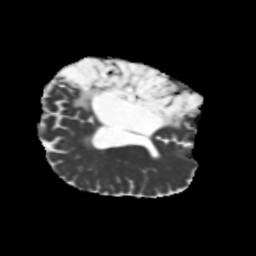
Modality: MD
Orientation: axial
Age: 48
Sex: male
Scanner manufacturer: siemens
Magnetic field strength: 3 T
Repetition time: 5.25 s
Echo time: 0.08 s